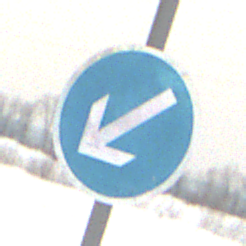
Verkehrszeichen: VorgeschriebeneVorbeifahrtLinks
Umgebung: Outdoor, Nature
Tageszeit: MorningAfternoon
Wetter: Overcast
Licht: Natural
Jahreszeit: Winter
Kontrast: LowContrast